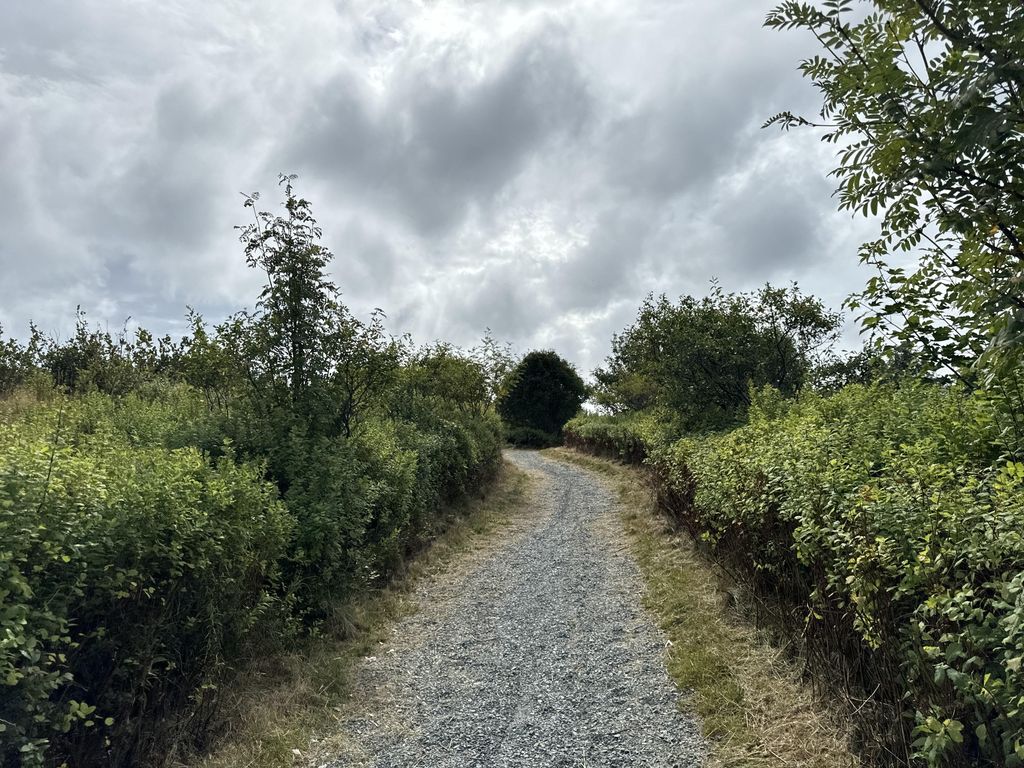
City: st_johns